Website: slack
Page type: billing-address
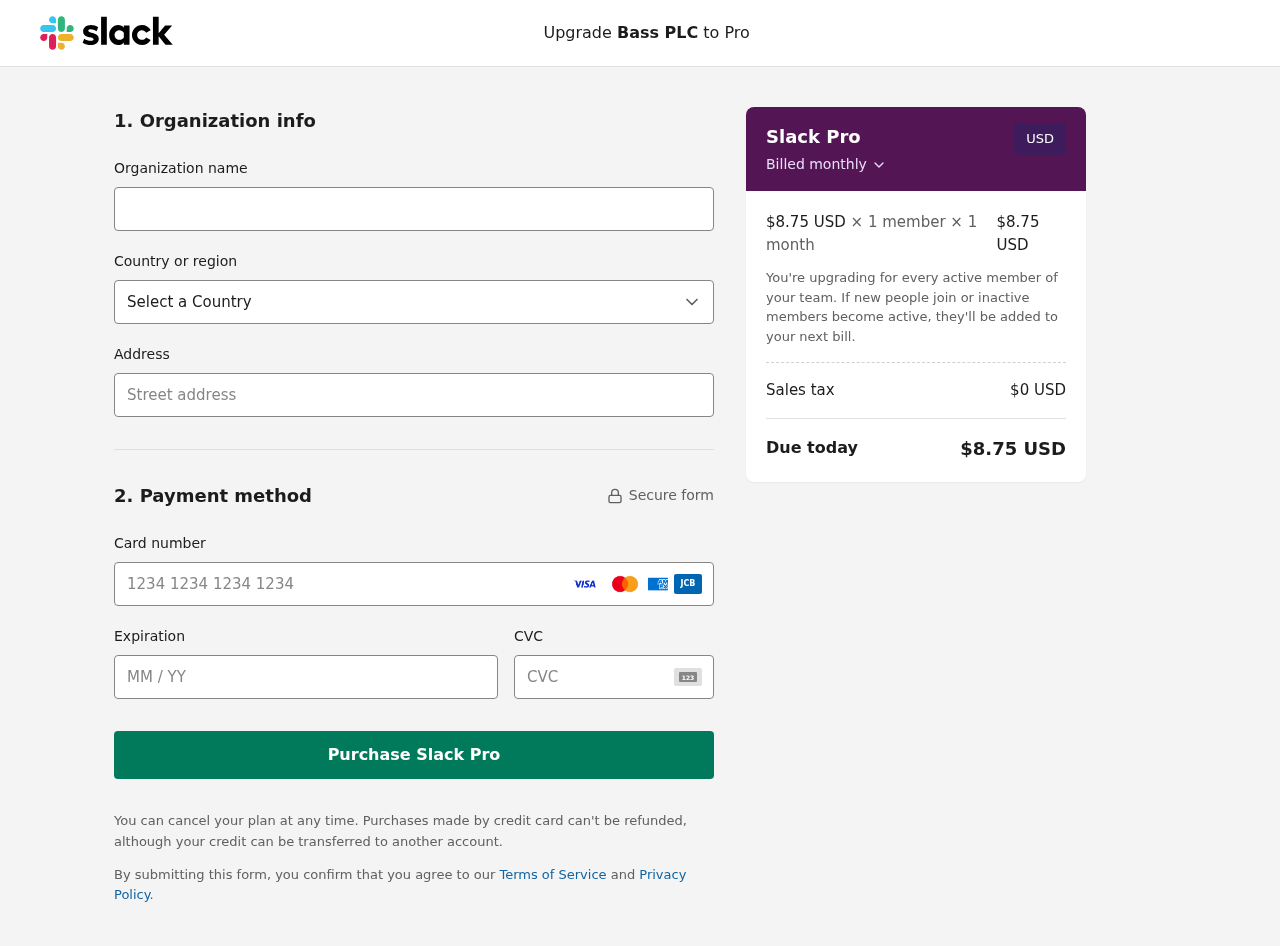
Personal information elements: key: PII_CARD_CVV
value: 840
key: PII_CARD_EXPIRY
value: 02/27
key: PII_CARD_NUMBER
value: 6580 8910 8642 7843
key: PII_COMPANY
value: Bass PLC
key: PII_COUNTRY
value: United States
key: PII_STREET
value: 138 Richard Locks
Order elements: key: ORDER_PRICE_PER_MEMBER
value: $8.75 USD
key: ORDER_MEMBER_COUNT
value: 1
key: ORDER_MONTH_COUNT
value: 1
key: ORDER_SUBTOTAL
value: $8.75 USD
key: ORDER_TAX
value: $0
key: ORDER_TOTAL
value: $8.75 USD